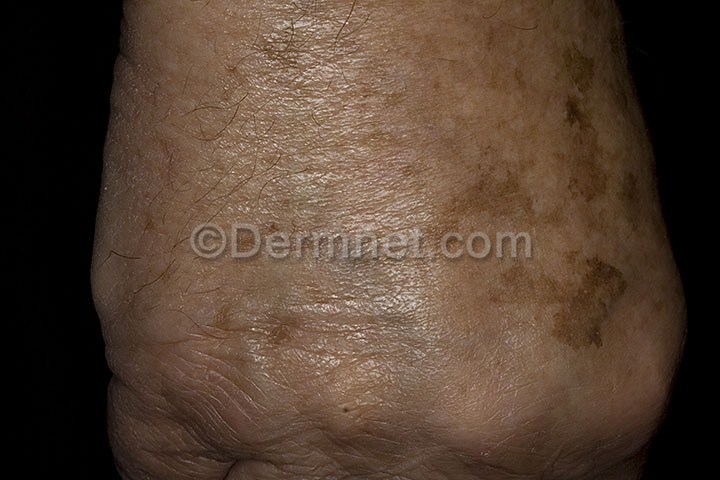
Disease: Light Diseases and Disorders of Pigmentation